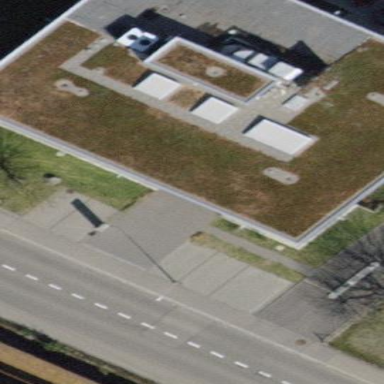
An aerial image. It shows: Office building.